Field crop: maize
Growth stage: 1
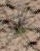
Species: salsola